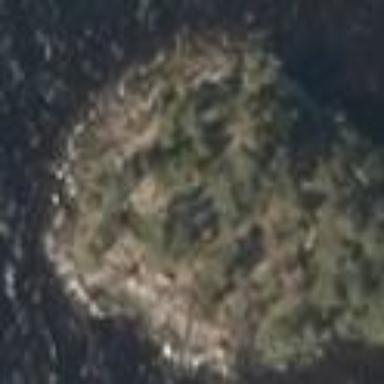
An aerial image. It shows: Image showing island.